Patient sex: M
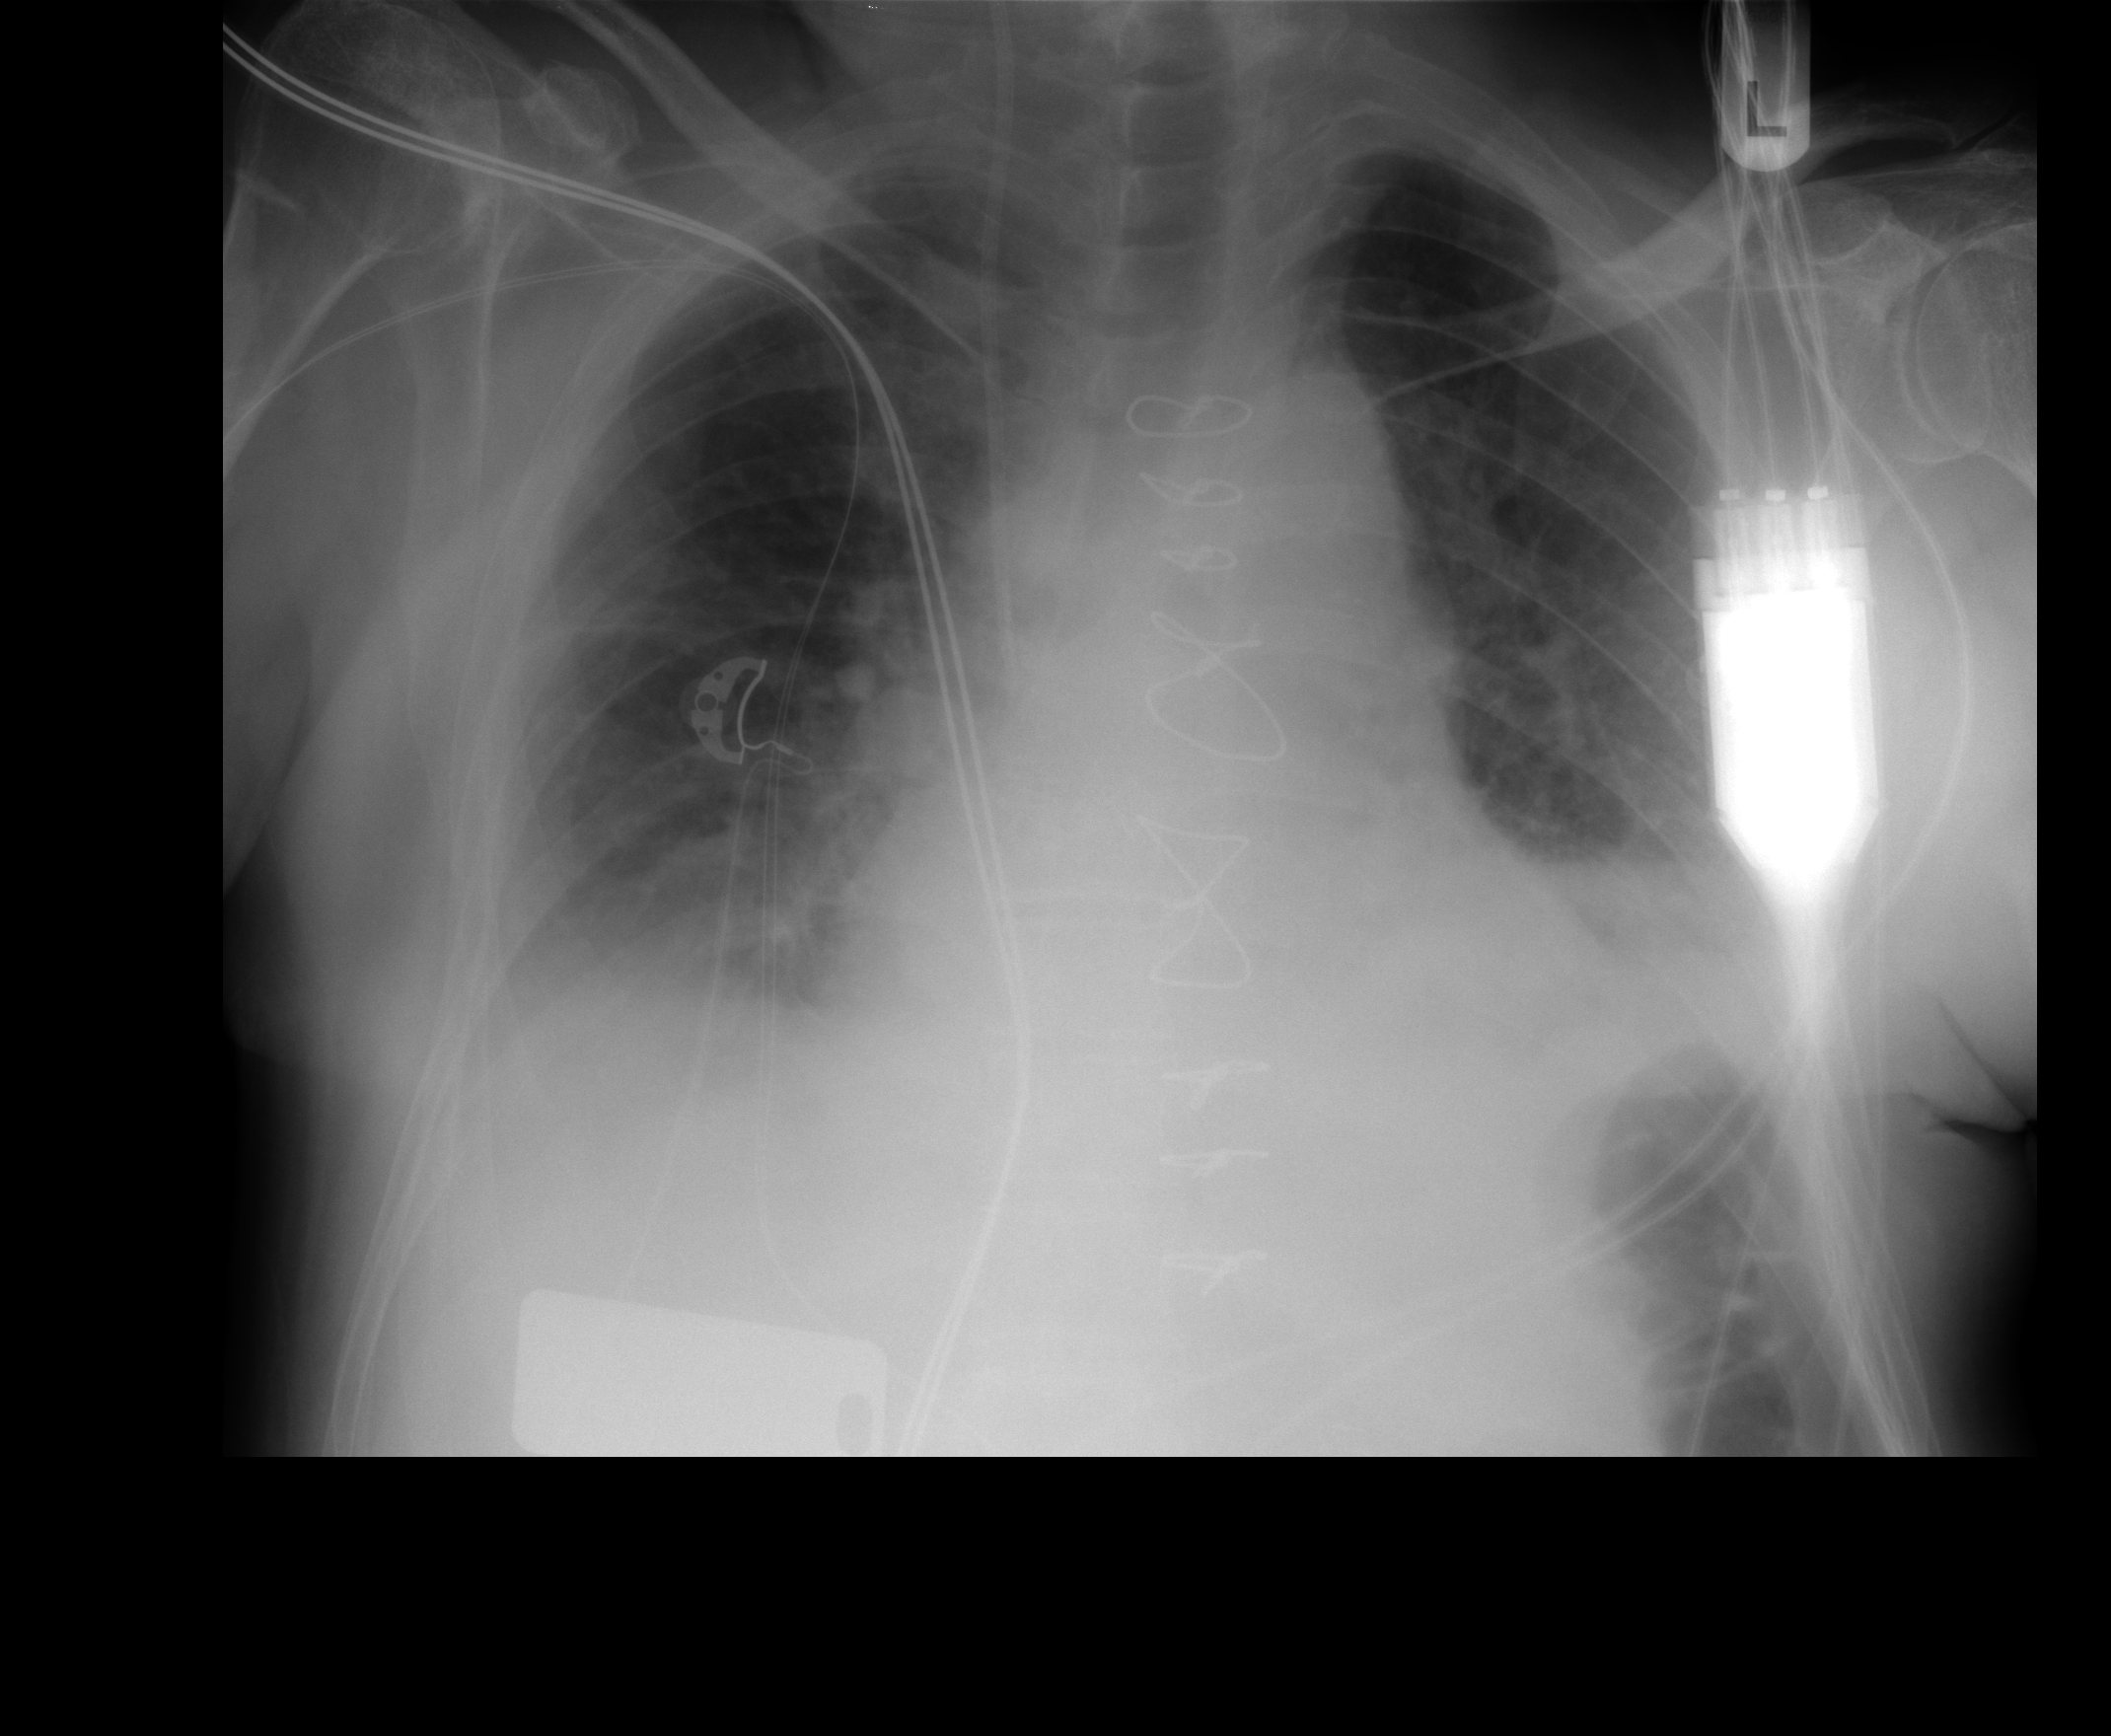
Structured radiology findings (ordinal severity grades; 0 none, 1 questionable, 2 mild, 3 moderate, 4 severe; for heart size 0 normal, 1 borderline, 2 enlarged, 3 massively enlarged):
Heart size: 1
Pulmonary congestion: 2
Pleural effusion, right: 2
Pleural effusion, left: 2
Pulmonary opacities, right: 2
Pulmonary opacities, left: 0
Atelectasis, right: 2
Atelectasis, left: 2